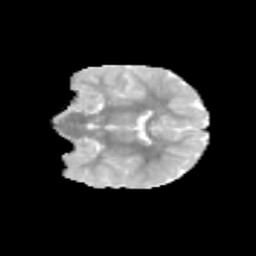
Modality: MD
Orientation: coronal
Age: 9
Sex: female
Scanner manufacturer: siemens
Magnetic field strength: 3 T
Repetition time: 3.8 s
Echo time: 0.07 s